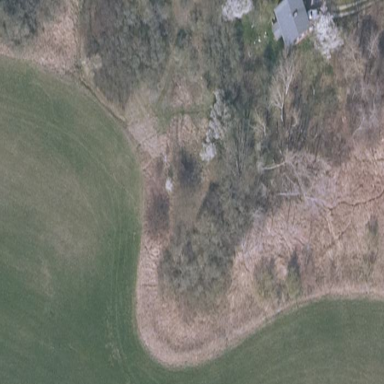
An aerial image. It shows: Landscape covered with heath.